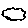
Label: cloud